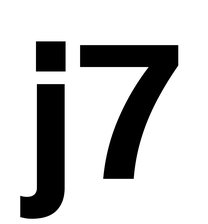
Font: InstrumentSans_Bold